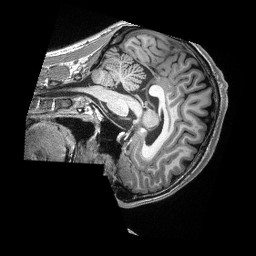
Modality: T1w
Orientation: sagittal
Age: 20
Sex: male
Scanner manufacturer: siemens
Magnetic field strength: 3 T
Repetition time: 2.3 s
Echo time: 0.00308 s